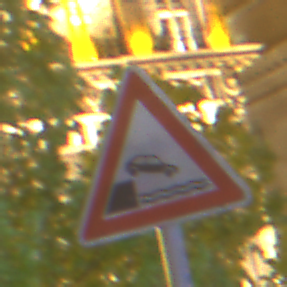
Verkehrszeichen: Ufer
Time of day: Night
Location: Outdoor (Urban)
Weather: PartlyCloudy
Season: NotSpecified
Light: Natural